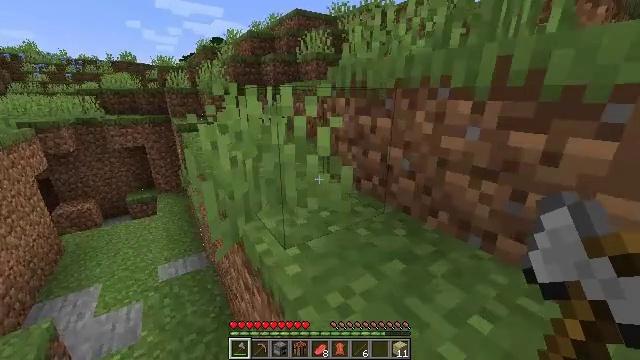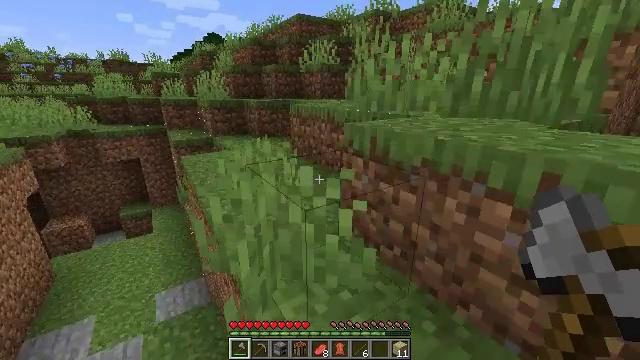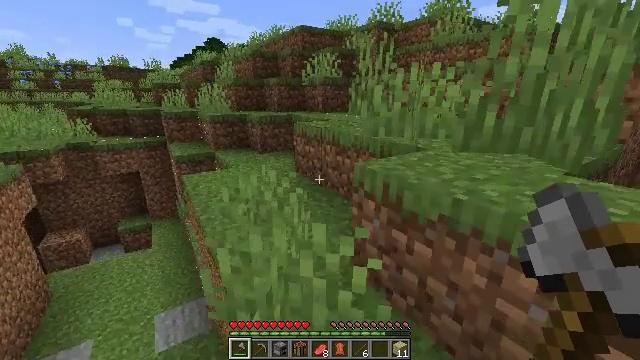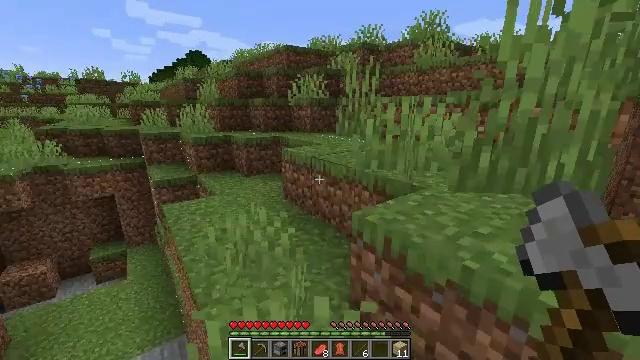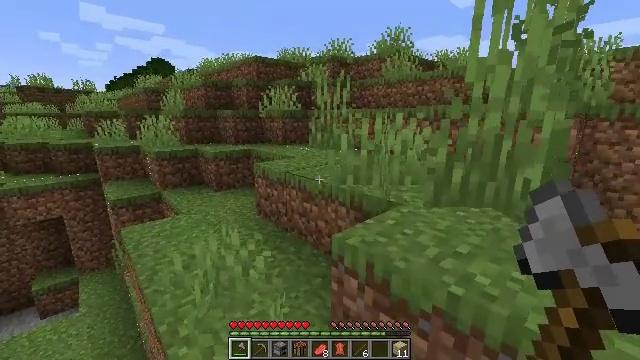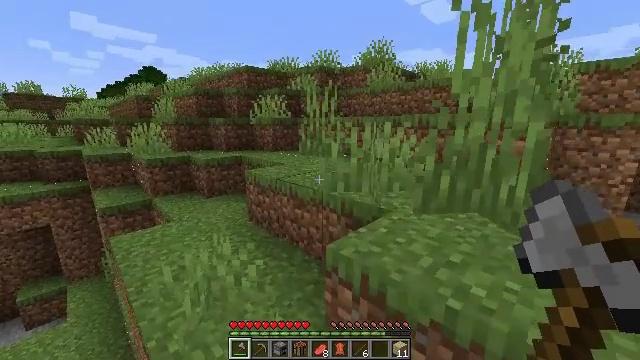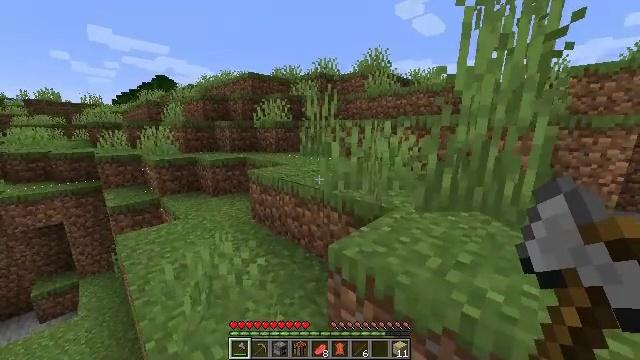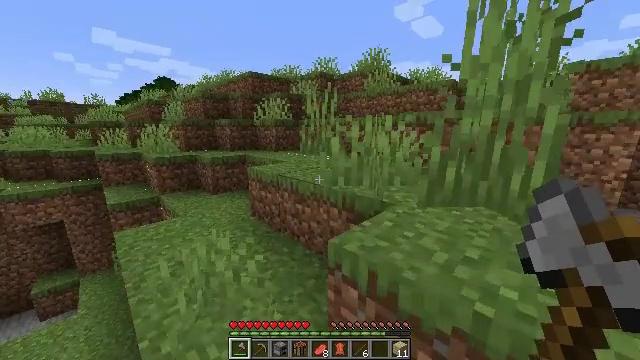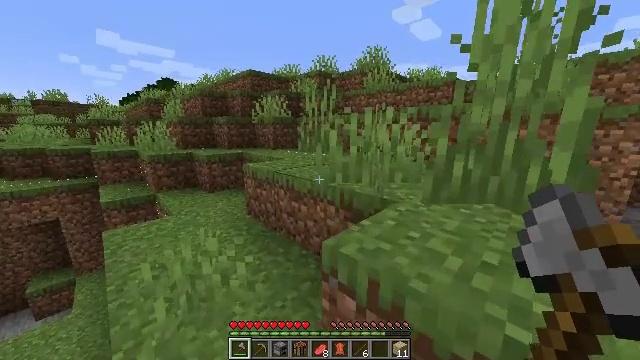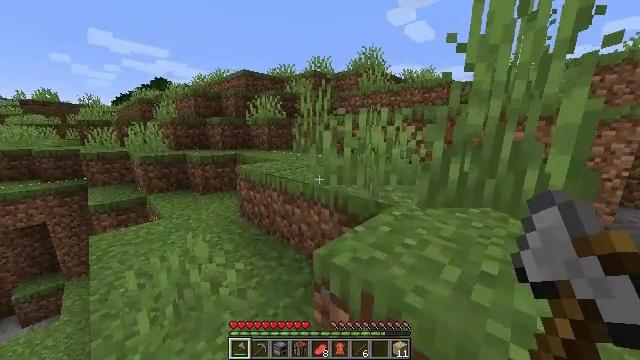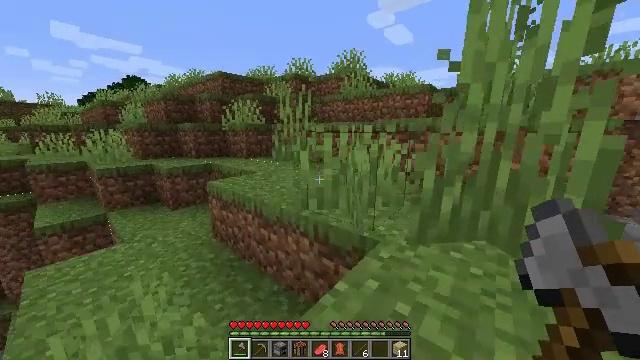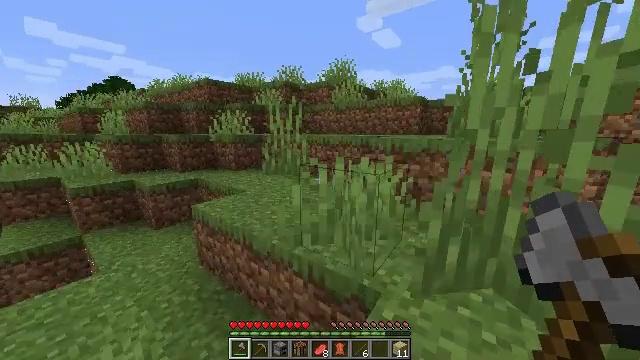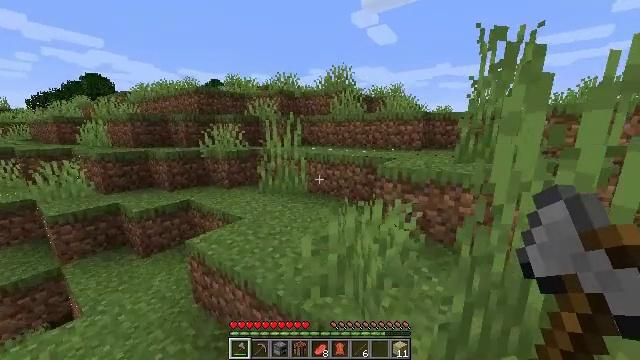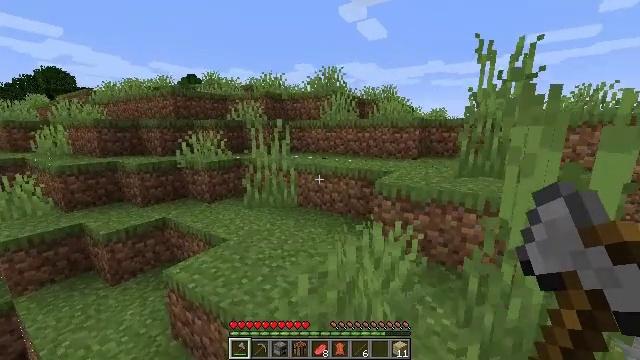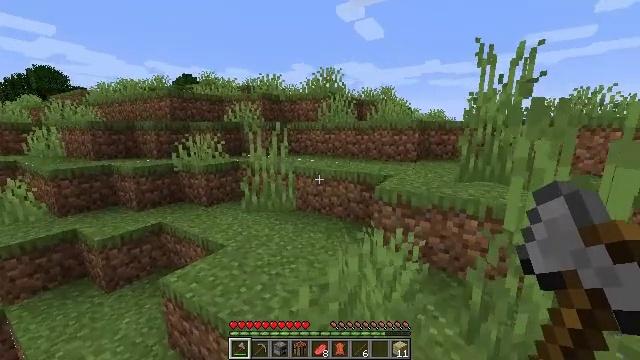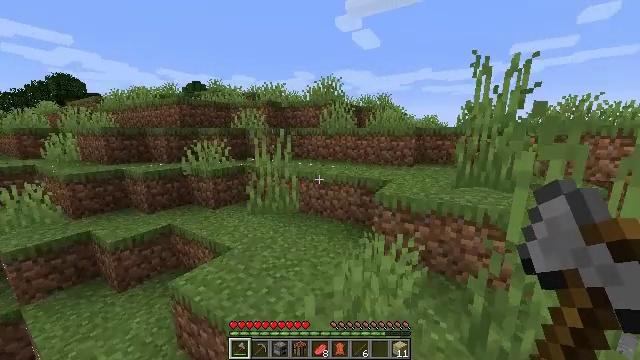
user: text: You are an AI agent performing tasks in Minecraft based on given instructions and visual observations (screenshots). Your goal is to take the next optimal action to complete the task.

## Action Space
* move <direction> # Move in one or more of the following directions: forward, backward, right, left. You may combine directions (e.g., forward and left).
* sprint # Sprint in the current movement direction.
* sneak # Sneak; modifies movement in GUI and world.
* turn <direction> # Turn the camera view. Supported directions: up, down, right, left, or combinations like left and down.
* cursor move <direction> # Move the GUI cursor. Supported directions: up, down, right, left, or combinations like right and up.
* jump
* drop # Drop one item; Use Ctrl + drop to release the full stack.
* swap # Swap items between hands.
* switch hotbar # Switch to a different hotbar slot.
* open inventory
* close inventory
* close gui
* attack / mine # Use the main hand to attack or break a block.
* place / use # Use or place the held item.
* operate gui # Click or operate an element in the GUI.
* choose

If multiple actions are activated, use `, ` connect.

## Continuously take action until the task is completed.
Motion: motion action
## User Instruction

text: Remove a birch sapling from the inventory.
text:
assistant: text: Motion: move forward, sprint, jump
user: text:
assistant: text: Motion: move forward, sprint, turn up, jump
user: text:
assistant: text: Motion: move forward and move right, sprint, turn right and up, jump
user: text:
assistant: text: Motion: move forward and move right, sprint, turn right and up, jump
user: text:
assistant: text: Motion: move forward and move right, sprint, turn right
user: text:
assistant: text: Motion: move forward and move right, sprint
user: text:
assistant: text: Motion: move forward and move right, sprint
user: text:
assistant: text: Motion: move forward and move right, sprint
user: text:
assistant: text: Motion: move forward and move right, sprint, turn right
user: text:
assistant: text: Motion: move forward, sprint, turn right, jump
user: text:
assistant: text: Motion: move forward and move right, sprint, turn right, jump
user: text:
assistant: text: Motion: move forward and move right, sprint, turn right, jump
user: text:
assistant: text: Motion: move forward and move right, sprint, turn right, jump
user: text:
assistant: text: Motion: move forward and move right, sprint, jump
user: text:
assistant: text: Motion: move forward and move right, sprint
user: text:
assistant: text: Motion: move forward and move right, sprint
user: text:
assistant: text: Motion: move forward and move right, sprint, turn right and up
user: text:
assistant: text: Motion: move forward and move right, sprint
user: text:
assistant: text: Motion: move forward and move right, sprint
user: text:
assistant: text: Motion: move forward and move right, sprint
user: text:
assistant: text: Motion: move forward and move right, sprint
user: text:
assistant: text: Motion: move forward and move right, sprint
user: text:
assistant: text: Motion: move forward and move right, sprint
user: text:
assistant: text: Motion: move forward and move right, sprint, jump
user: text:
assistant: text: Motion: move forward and move right, sprint, jump
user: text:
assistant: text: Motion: move forward and move right, sprint, jump
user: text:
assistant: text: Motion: move forward, sprint, jump
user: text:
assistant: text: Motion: move forward, sprint
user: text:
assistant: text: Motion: move forward, sprint
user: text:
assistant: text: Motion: move forward, sprint